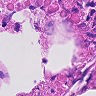
Metastatic tissue present: no